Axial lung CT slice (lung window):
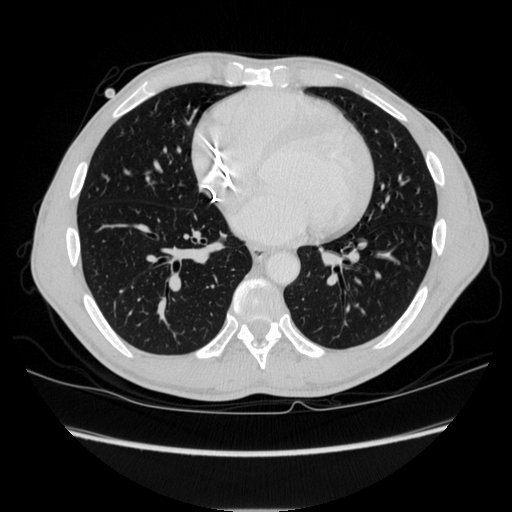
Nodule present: no